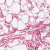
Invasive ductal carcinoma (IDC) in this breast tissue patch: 0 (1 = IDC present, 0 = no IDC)